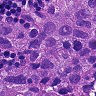
Metastatic tissue present: yes